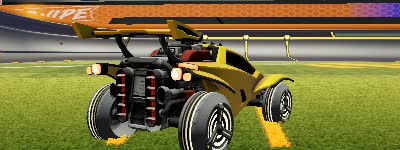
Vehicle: octane